Interaction volume radius: 10 \u00c5
Interaction volume height: 10 \u00c5
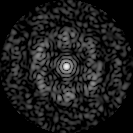
Disorder parameter: 0.7877